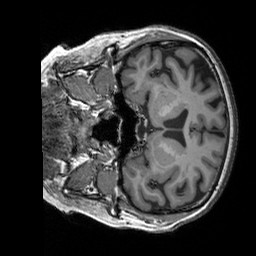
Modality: T1w
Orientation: coronal
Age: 65
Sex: female
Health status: healthy
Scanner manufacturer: siemens
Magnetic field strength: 3 T
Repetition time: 2.3 s
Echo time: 0.00303 s